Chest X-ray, AP view. Patient: 85 years old, sex F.
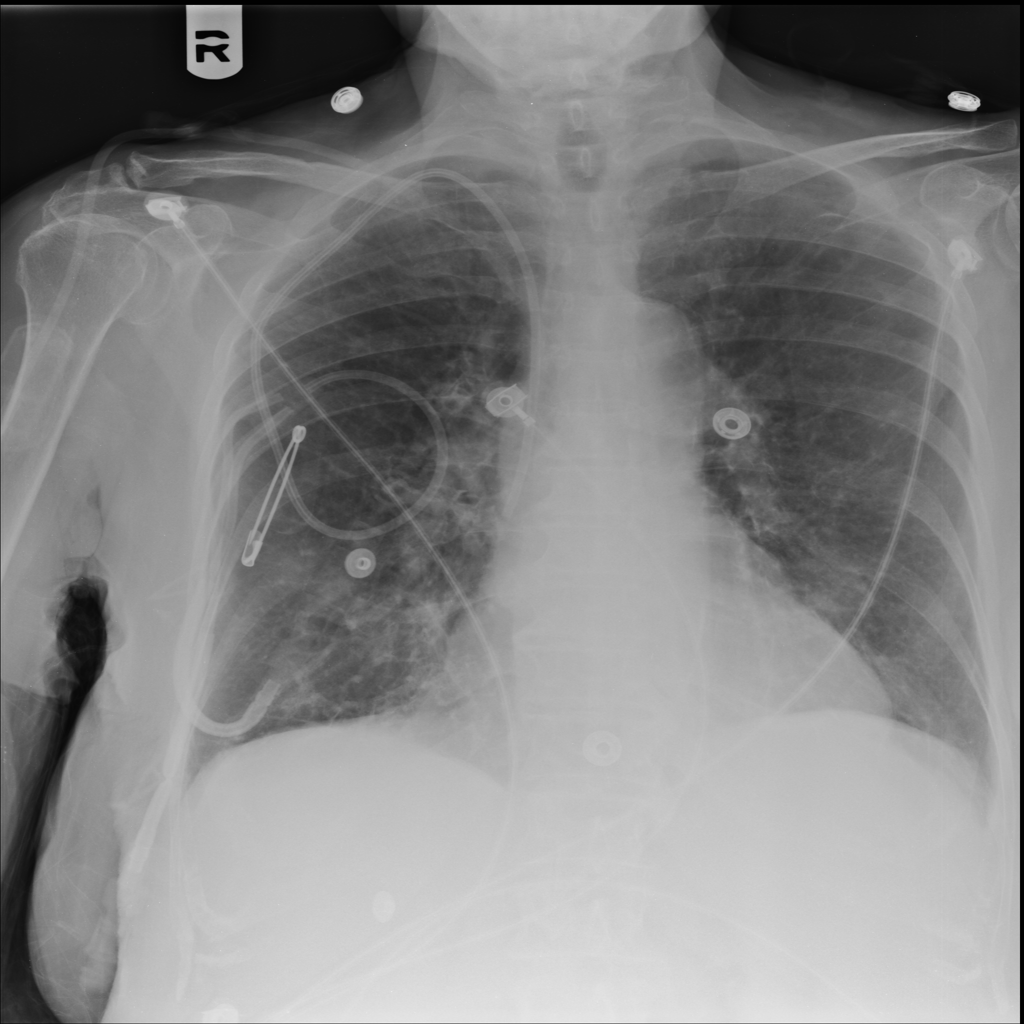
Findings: No Finding